The image is the raw time-domain waveform of a rolling-element bearing's vibration signal. Diagnose the bearing from this image, choosing from: normal, inner_race, outer_race, ball.
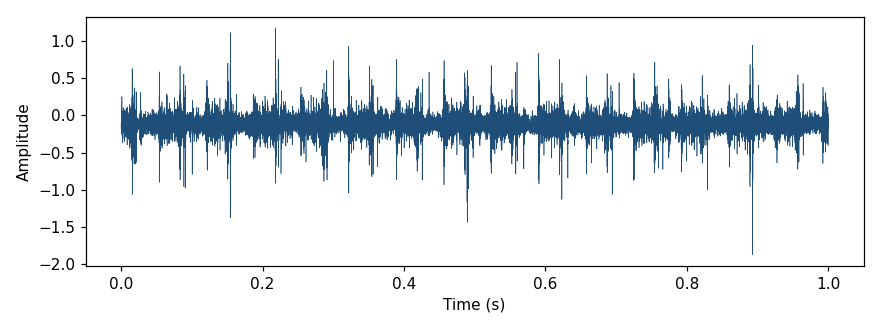
Answer: ball